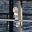
Label: 1